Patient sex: M
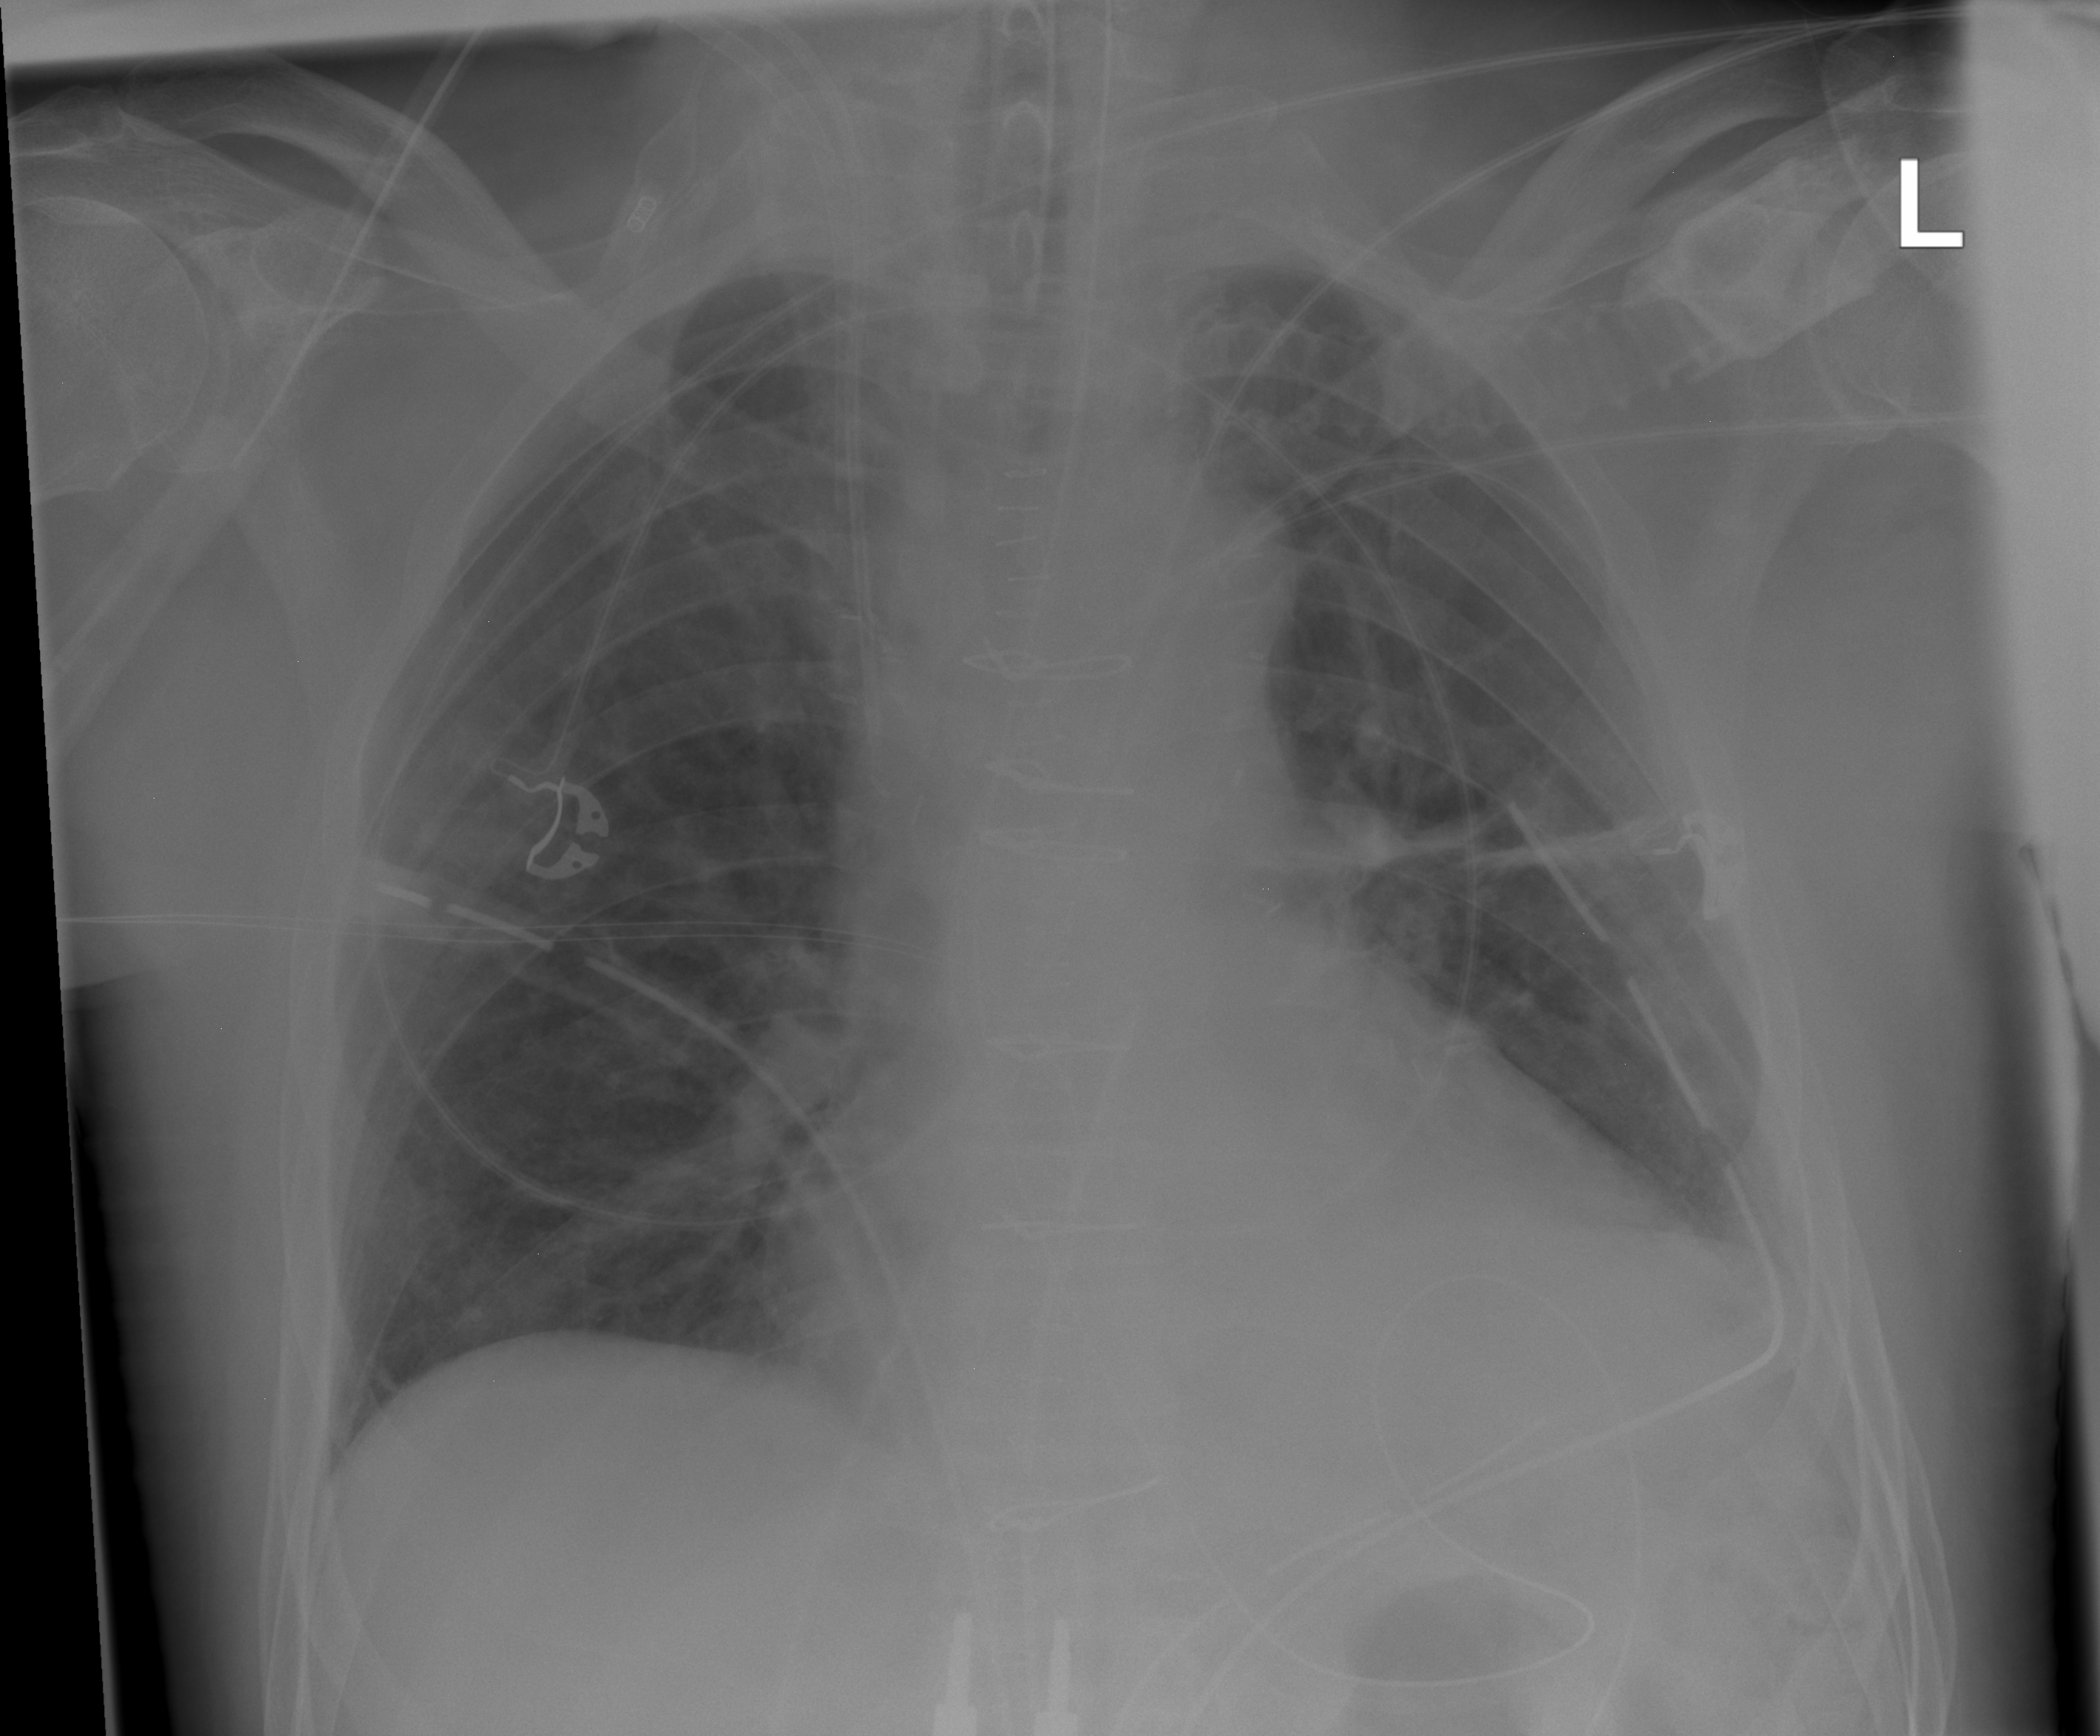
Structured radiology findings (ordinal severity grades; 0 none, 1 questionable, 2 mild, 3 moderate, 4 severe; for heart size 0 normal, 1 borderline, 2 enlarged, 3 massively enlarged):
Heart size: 2
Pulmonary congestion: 0
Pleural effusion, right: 0
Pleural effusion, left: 2
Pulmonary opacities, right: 0
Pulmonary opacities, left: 0
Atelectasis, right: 2
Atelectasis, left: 2